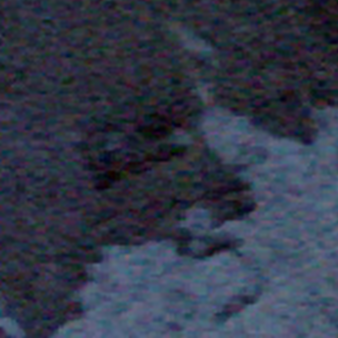
Label: other